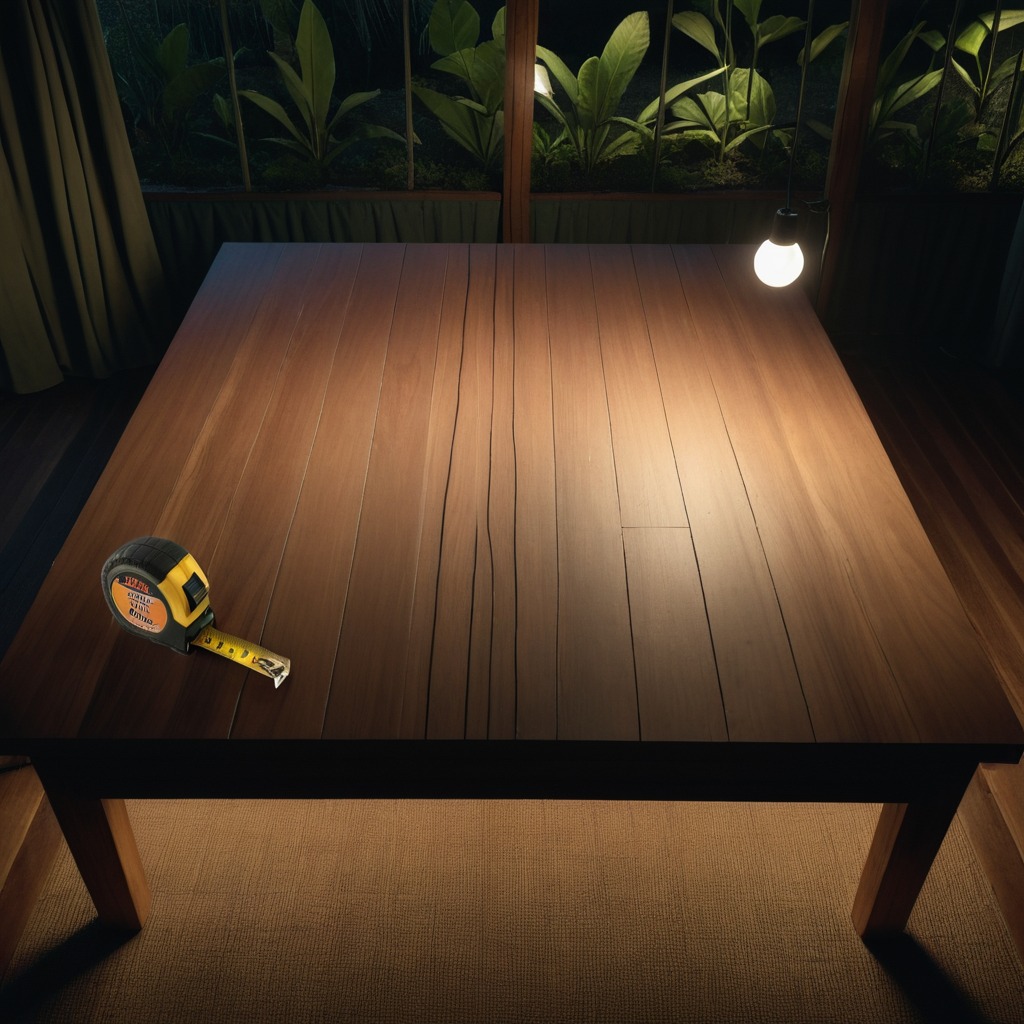
A measuring tape is lying on a wooden table inside a jungle field workshop tent at night.